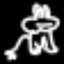
Label: frog